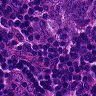
Metastatic tissue present: yes